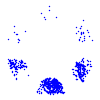
Particle: proton